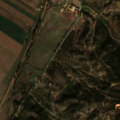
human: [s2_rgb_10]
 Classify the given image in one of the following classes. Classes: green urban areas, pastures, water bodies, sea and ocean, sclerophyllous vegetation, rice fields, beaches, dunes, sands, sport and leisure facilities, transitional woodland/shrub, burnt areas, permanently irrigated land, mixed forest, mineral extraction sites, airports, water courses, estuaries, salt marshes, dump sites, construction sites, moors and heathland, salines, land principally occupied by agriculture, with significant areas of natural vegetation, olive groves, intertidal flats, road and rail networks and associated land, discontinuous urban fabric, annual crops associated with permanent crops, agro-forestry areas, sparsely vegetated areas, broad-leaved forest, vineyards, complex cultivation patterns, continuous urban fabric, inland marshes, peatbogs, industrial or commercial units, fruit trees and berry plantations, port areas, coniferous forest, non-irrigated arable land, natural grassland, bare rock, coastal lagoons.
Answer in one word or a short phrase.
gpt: non-irrigated arable land, permanently irrigated land, complex cultivation patterns, mixed forest, transitional woodland/shrub